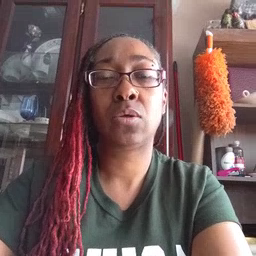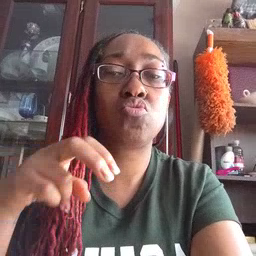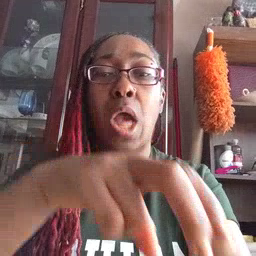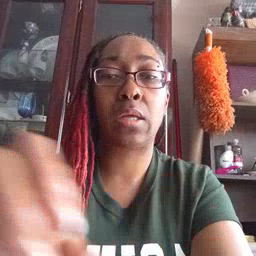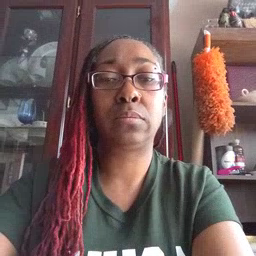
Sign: ride